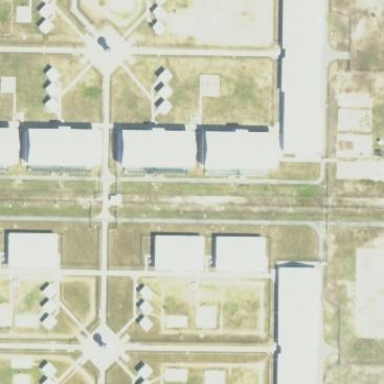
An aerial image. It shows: Prison block.